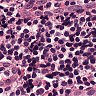
Metastatic tissue present: no